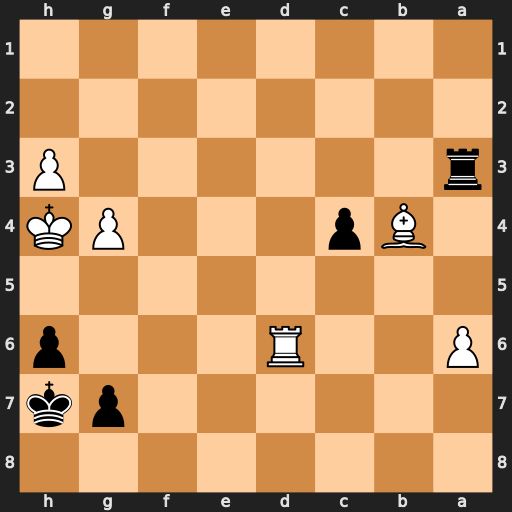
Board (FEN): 8/6pk/P2R3p/8/1Bp3PK/r6P/8/8
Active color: b
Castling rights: -
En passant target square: -
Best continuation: g5+ Kh5 Rxh3#